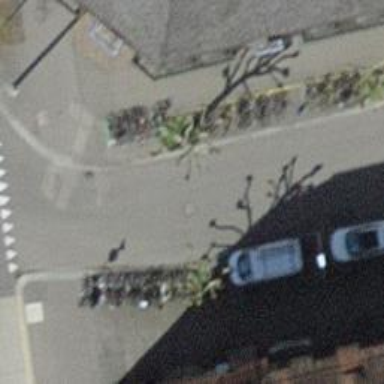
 featuring asphalt surface for added durability."